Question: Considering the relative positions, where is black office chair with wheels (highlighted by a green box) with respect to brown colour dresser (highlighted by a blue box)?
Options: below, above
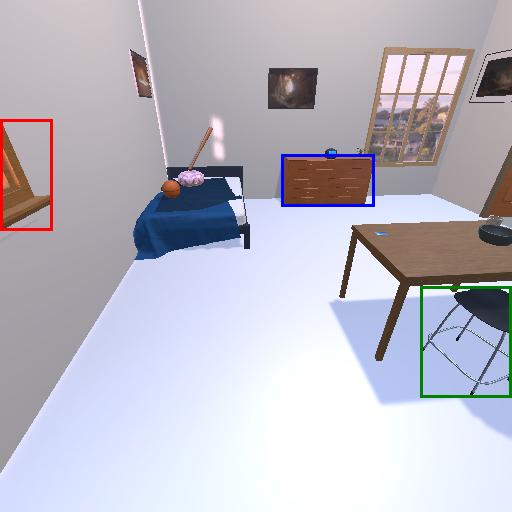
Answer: below